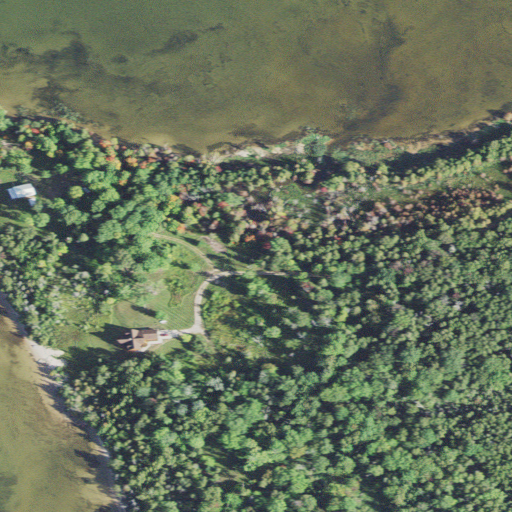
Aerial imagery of cape in Michigan named Valentine Point containing woody wetlands, open water, herbaceous wetlands, mixed forest, deciduous forest, low intensity development, and barren land